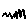
Label: zigzag